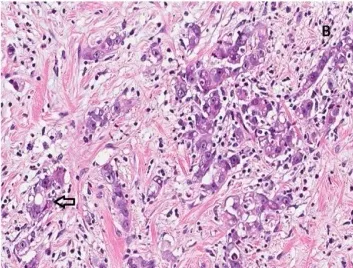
Infiltrative neoplasia with large nucleus, evident nucleolus and creating tubular structures (arrow) (H&E 20x).
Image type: pathology (h&e)